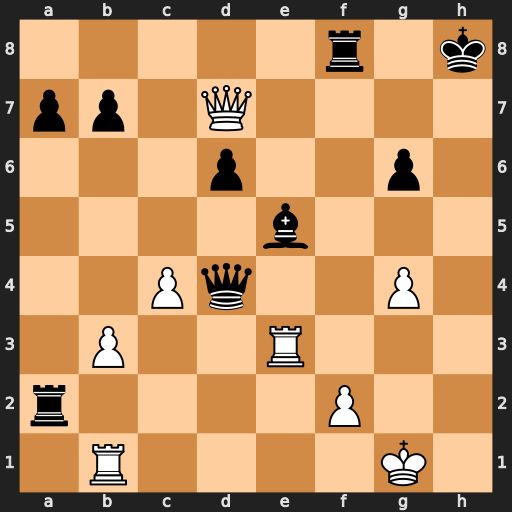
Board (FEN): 5r1k/pp1Q4/3p2p1/4b3/2Pq2P1/1P2R3/r4P2/1R4K1
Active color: w
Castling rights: -
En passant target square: -
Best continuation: Rh3+ Kg8 Qh7#